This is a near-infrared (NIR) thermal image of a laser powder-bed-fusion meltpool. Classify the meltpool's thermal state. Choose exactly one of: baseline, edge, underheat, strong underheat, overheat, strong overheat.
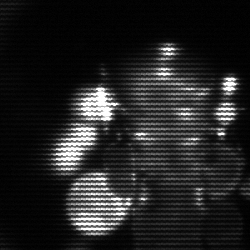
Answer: baseline